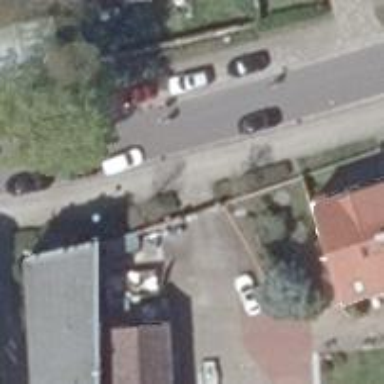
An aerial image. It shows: Paved sidewalk that serves as footway.